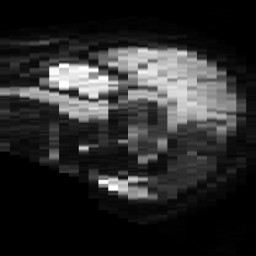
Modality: TRACE
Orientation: sagittal
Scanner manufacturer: philips
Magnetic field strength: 3 T
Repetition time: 4.146 s
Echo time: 0.06134 s